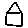
Label: house